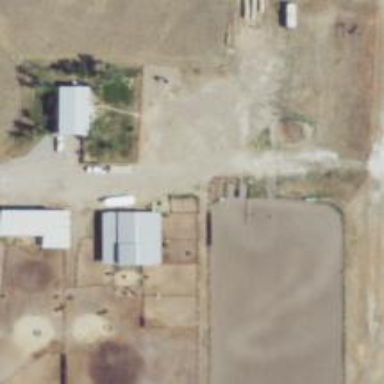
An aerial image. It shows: Farmyard area.